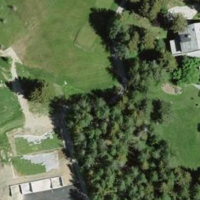
EUNIS habitat code: 53
Species observed at this site:
Stellaria nemorum